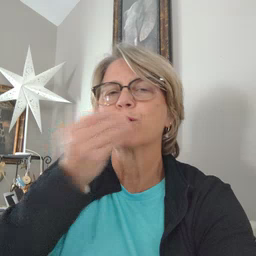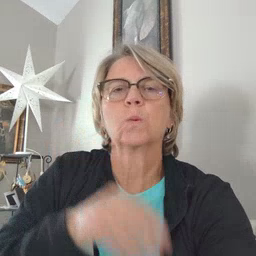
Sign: food